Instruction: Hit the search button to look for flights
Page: home
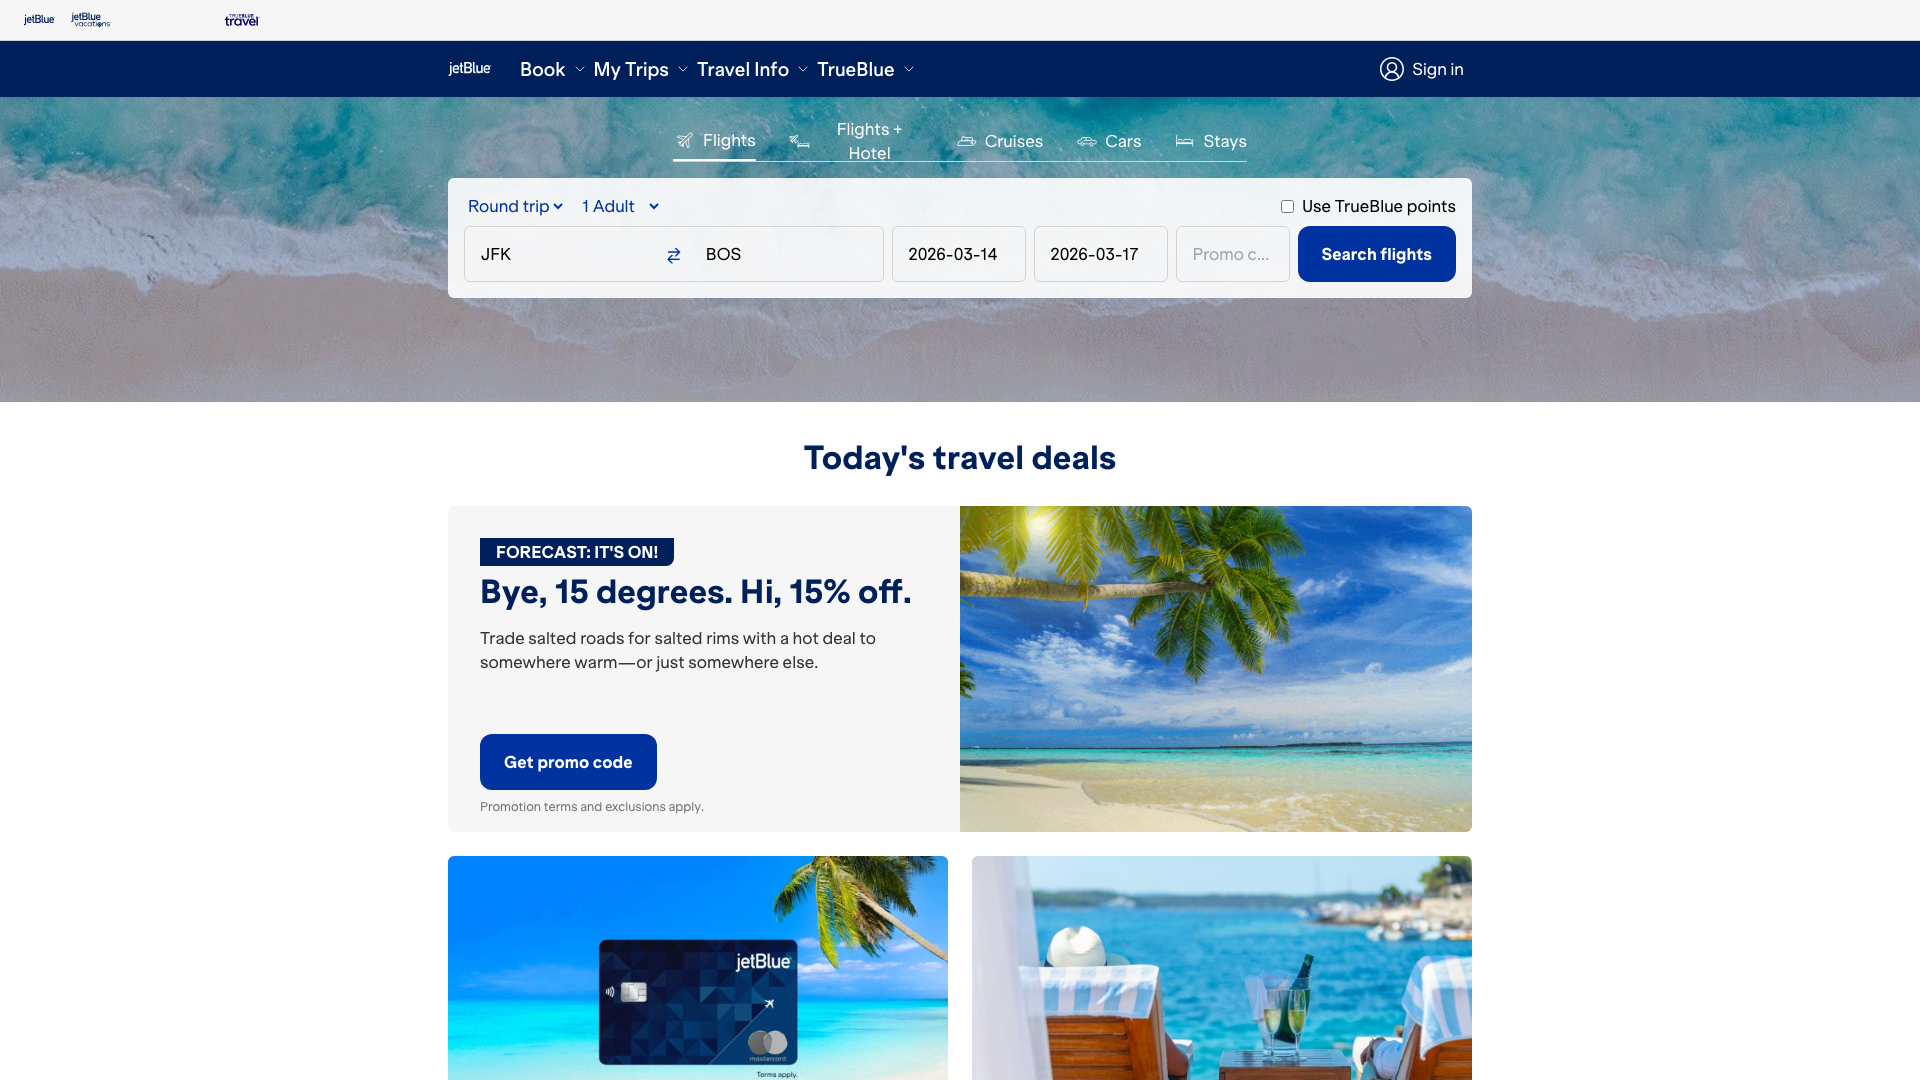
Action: click